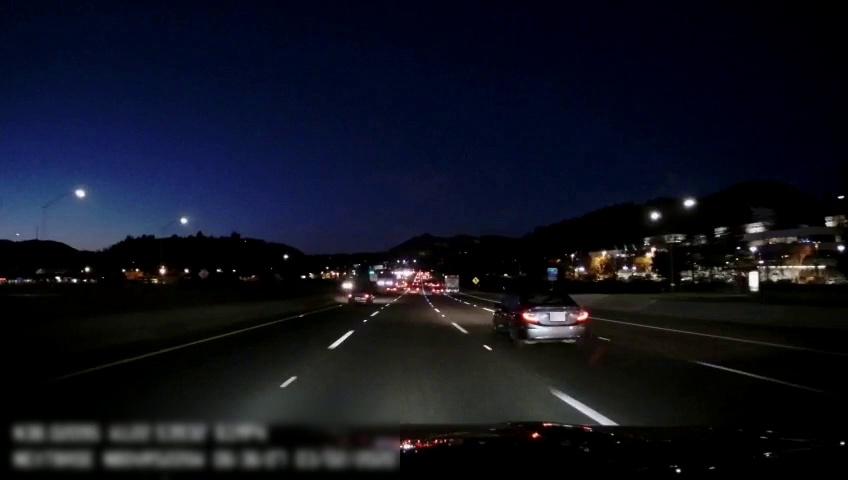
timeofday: Night
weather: Other
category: Drivable Space
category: Vehicles | Car
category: Vehicles | Car
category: Vehicles | Car
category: Vehicles | Car
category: Vehicles | Truck
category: Vehicles | Car
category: Lanes | Alternate Lane
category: Lanes | Current Lane
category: Lanes | Current Lane
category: Lanes | Alternate Lane
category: Lanes | Alternate Lane
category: Traffic | Signs